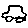
Label: car